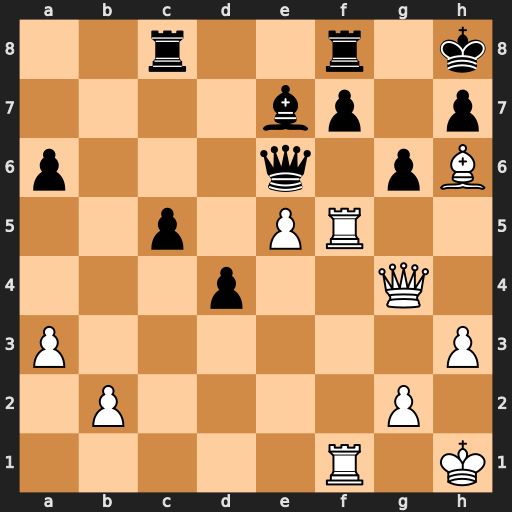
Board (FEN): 2r2r1k/4bp1p/p3q1pB/2p1PR2/3p2Q1/P6P/1P4P1/5R1K
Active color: w
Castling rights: -
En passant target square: -
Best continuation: Bxf8 Rxf8 Rxf7 Qxf7 Rxf7